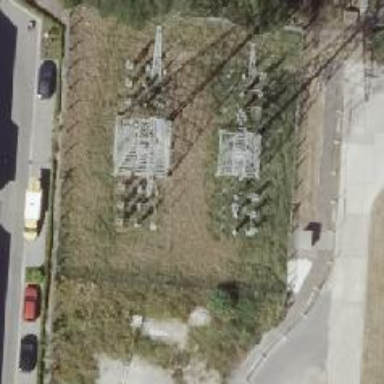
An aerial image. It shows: Power tower.